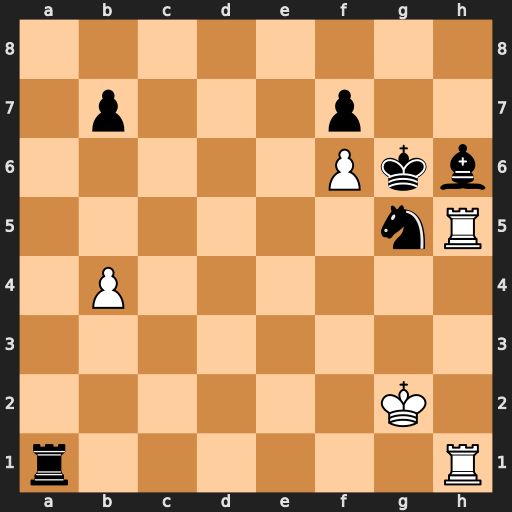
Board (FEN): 8/1p3p2/5Pkb/6nR/1P6/8/6K1/r6R
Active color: w
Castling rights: -
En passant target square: -
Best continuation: Rxh6+ Kf5 Rxa1